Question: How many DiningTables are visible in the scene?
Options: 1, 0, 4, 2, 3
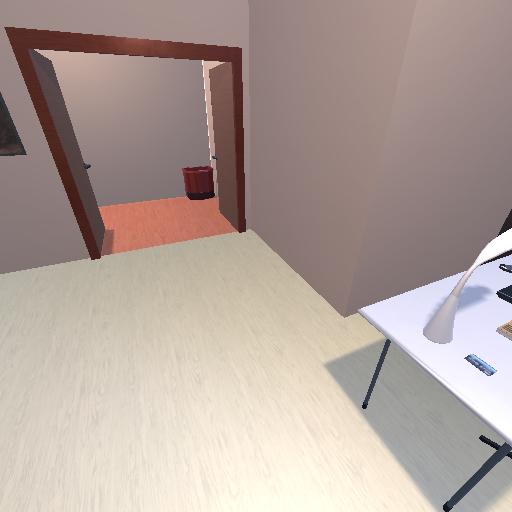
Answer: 1